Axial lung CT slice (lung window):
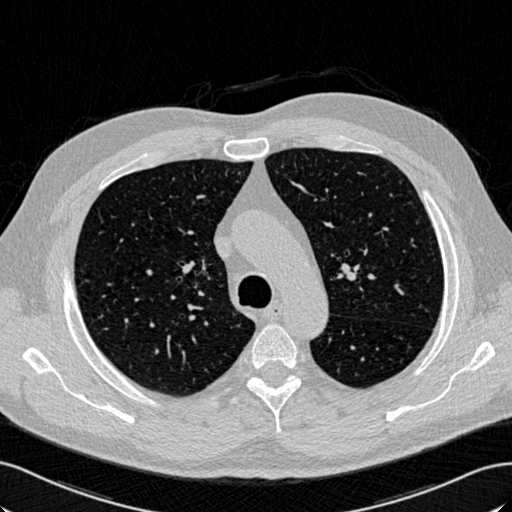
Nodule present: no